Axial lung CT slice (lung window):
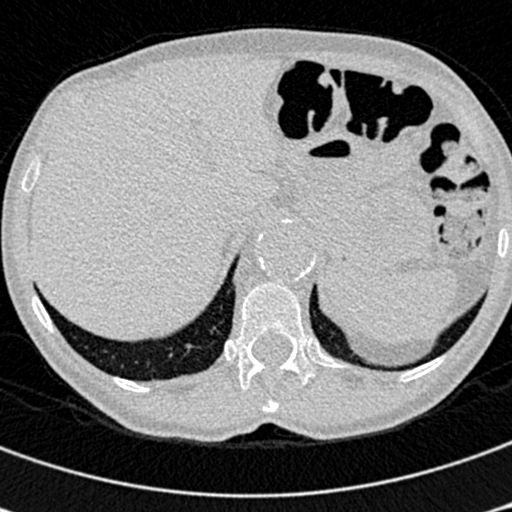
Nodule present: no